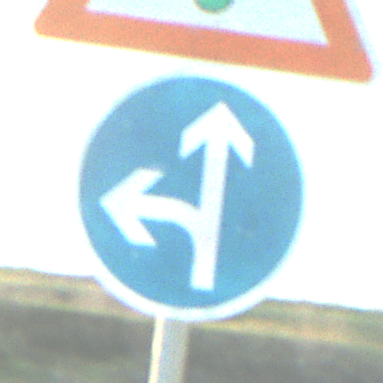
Verkehrszeichen: VorgeschriebeneFahrtrichtungGeradeausOderLinks
Zusatzzeichen oben: Lichtzeichenanlage
Umgebung: Outdoor, Nature
Tageszeit: SunriseSunset
Wetter: PartlyCloudy
Licht: Natural
Jahreszeit: NotSpecified
Kontrast: MediumContrast